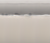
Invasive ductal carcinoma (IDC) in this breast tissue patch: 0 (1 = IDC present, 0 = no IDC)